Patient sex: F
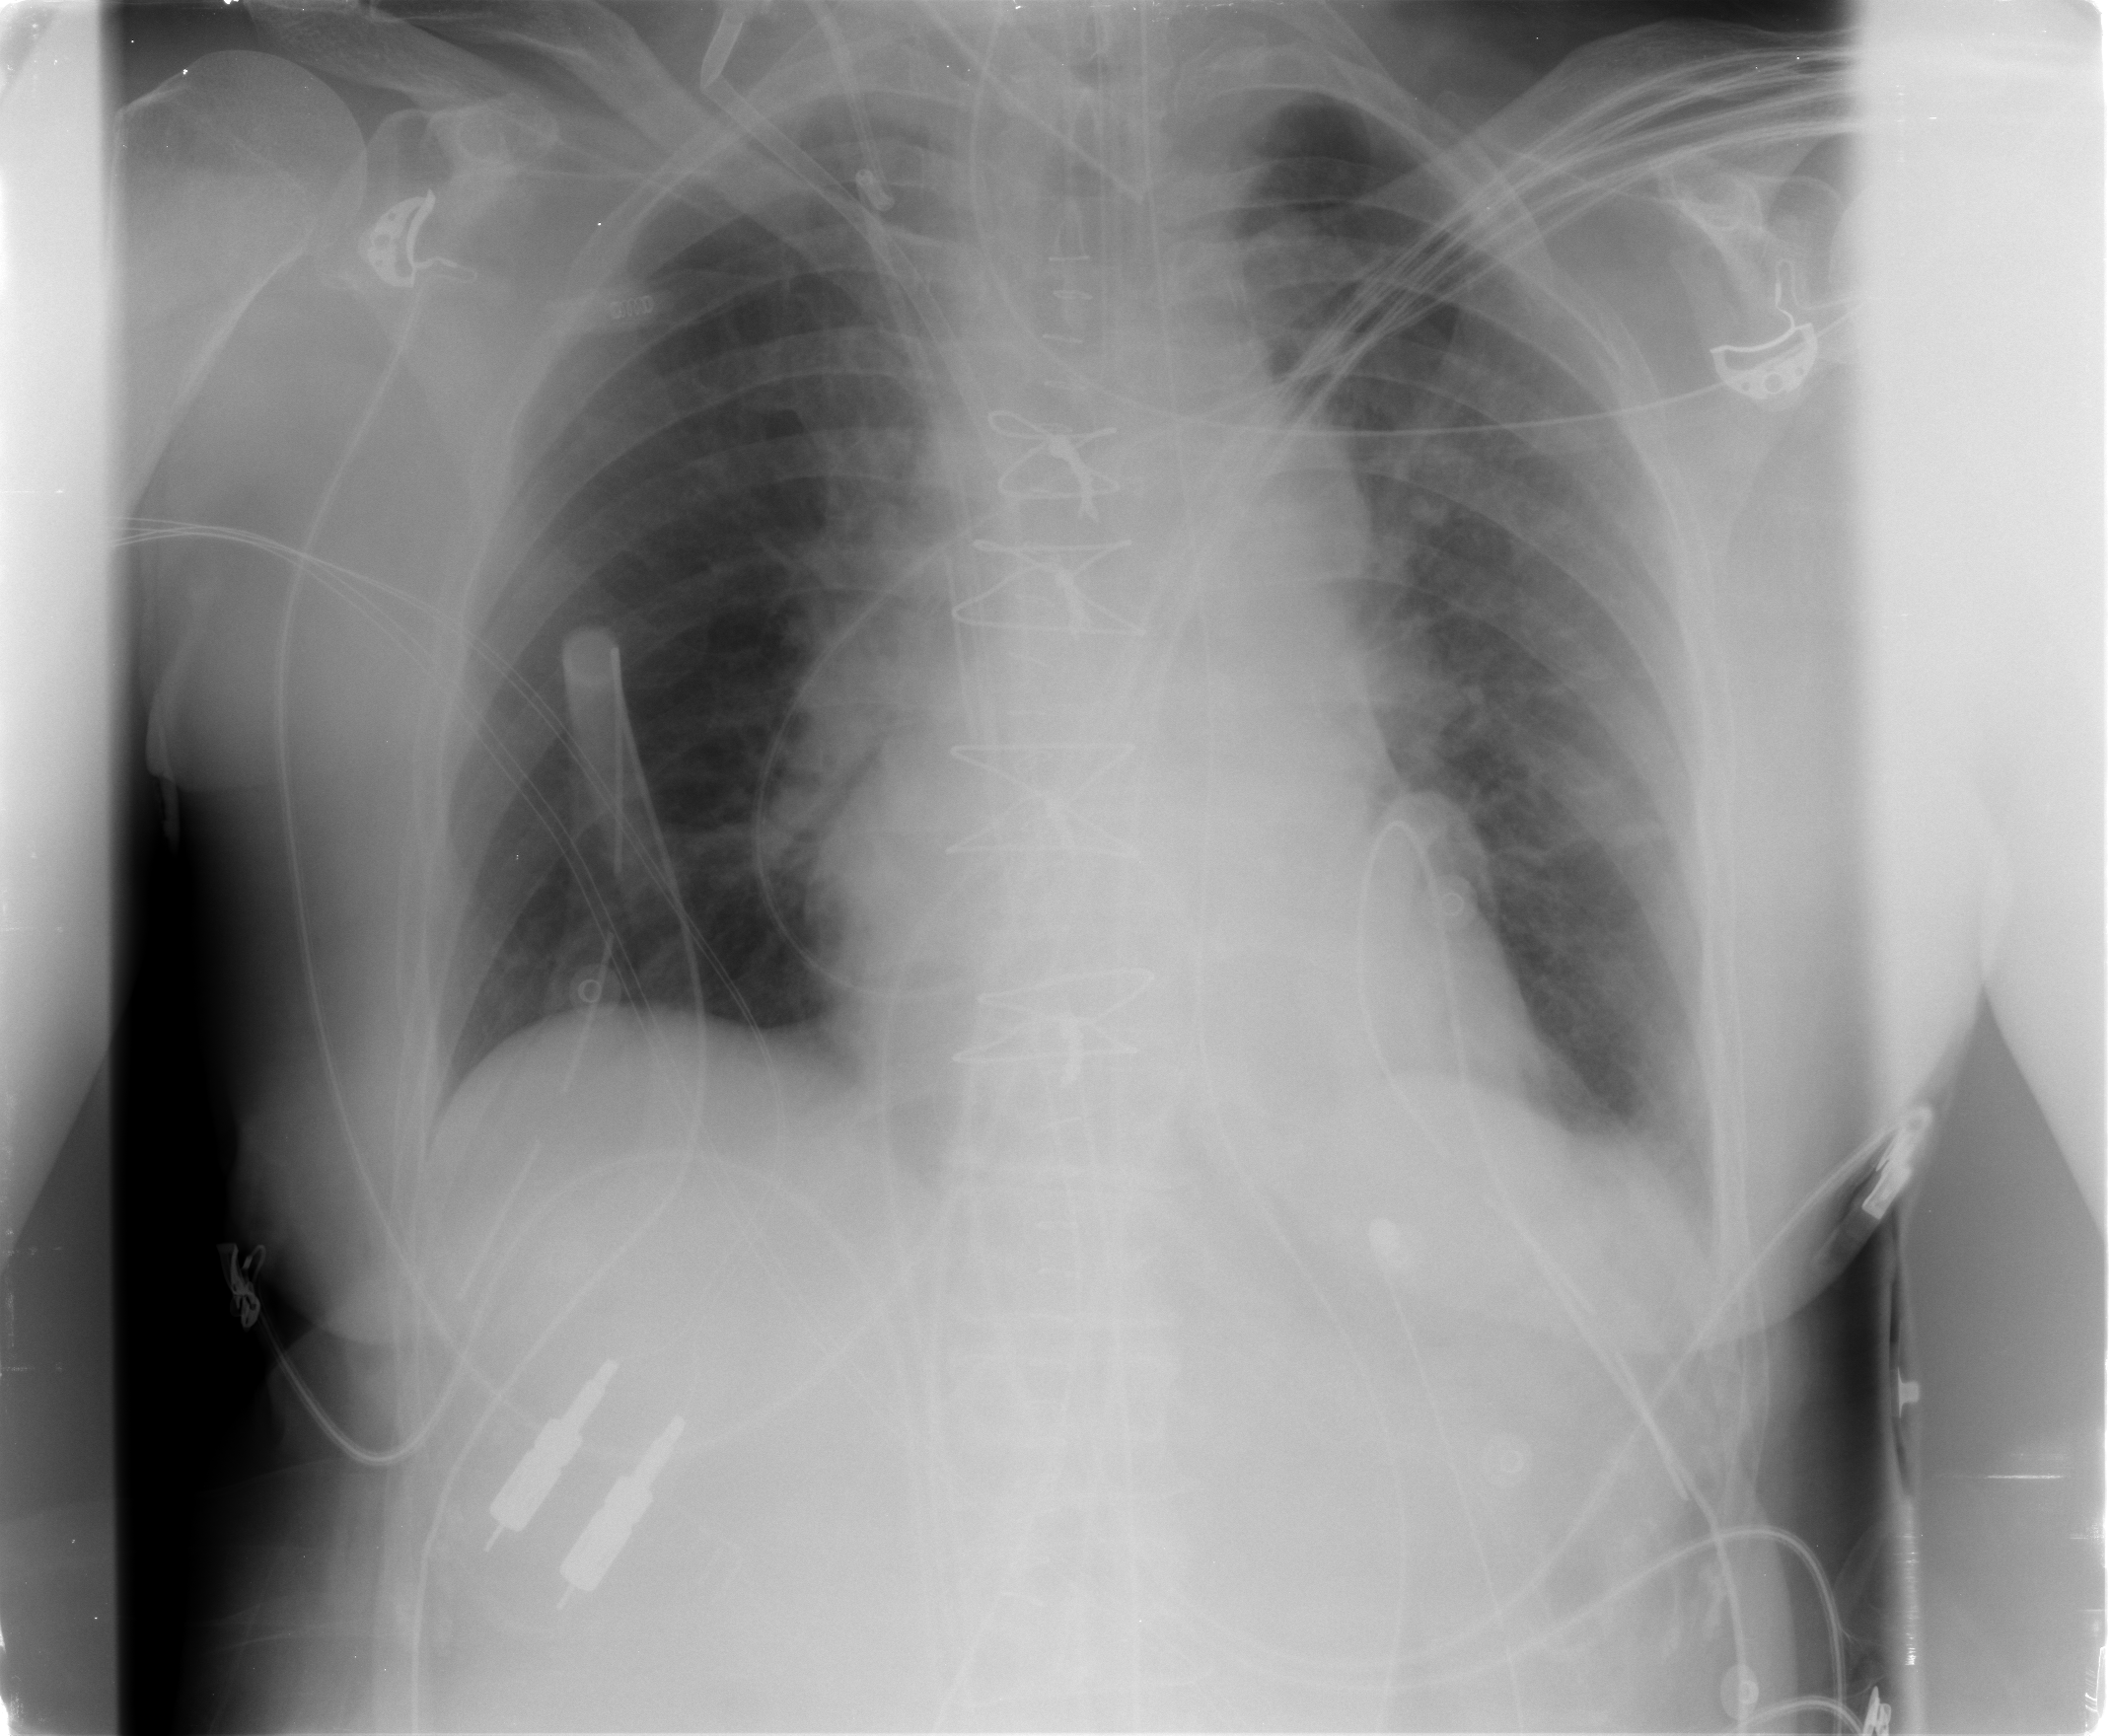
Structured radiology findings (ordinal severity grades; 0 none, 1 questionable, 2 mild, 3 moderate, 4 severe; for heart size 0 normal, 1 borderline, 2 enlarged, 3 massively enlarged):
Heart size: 0
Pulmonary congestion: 0
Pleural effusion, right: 0
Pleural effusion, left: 1
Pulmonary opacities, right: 0
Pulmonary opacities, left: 0
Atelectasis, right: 0
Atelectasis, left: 2